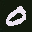
Label: 0